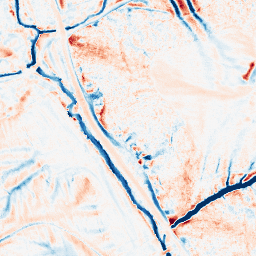
Category: edge_preserving
Decomposition family: median
Decomposition parameters: size: 15
Upsampling method: lanczos
Upsampling parameters: scale: 8
Upsampling scale: 8